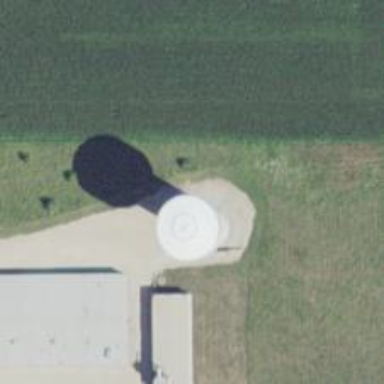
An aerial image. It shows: Water tower that is man-made.